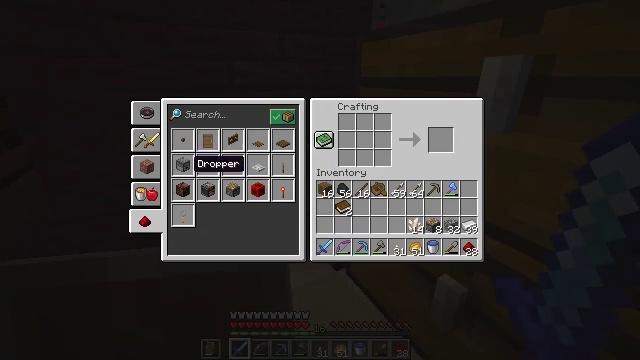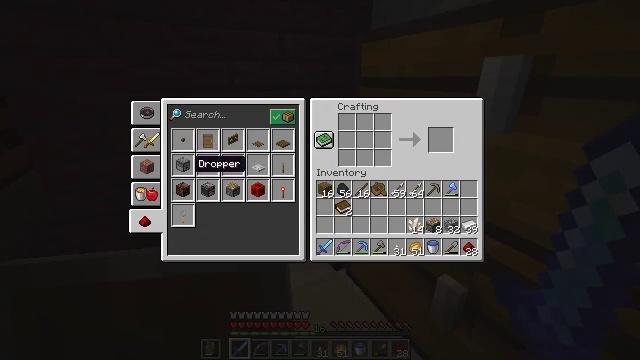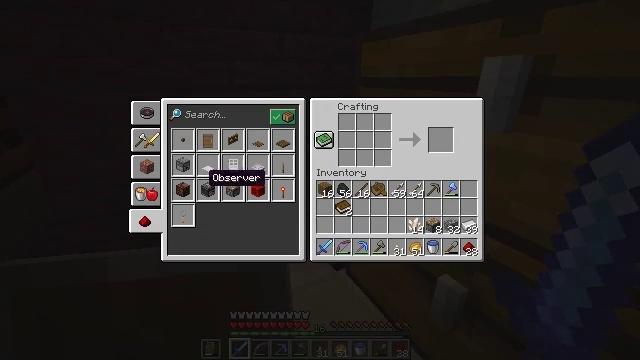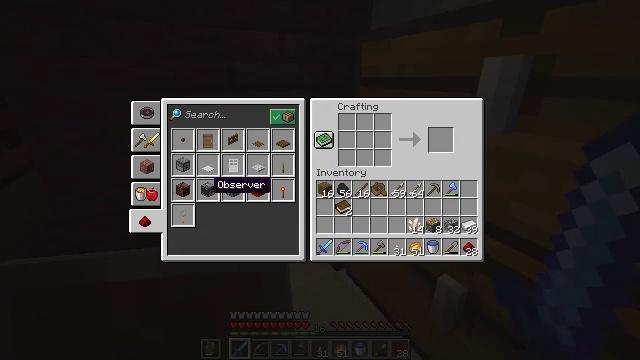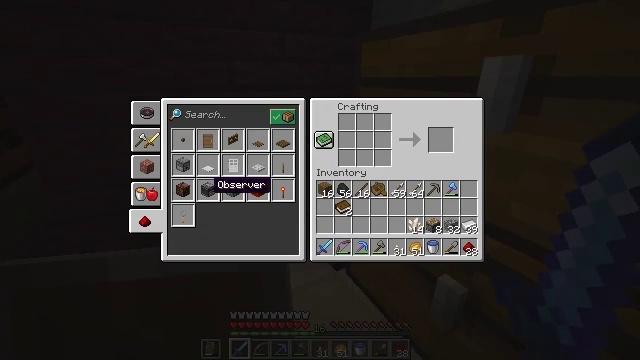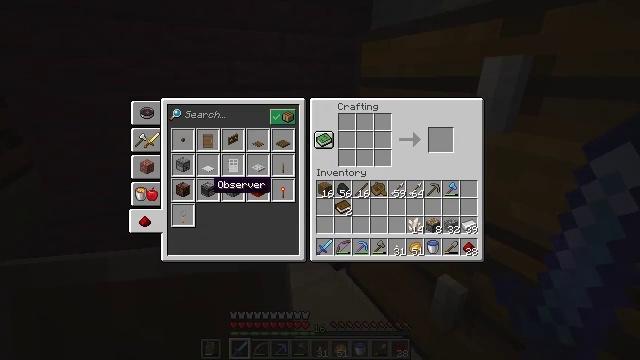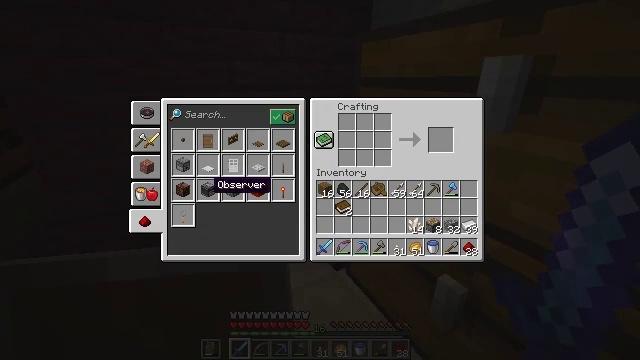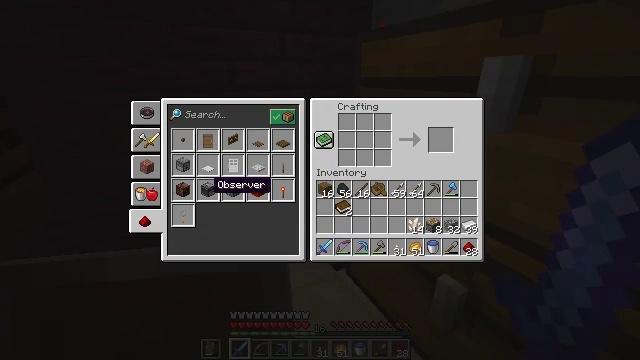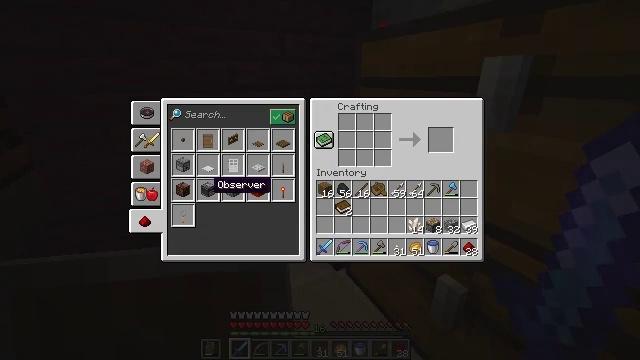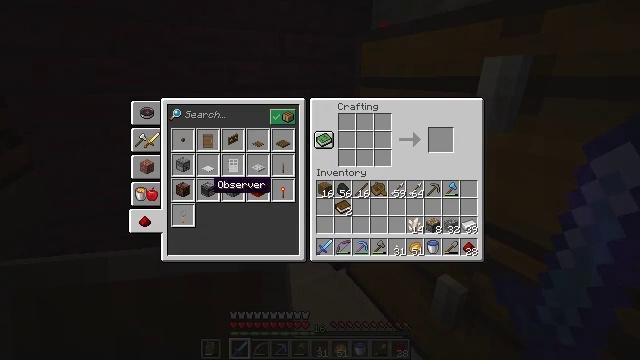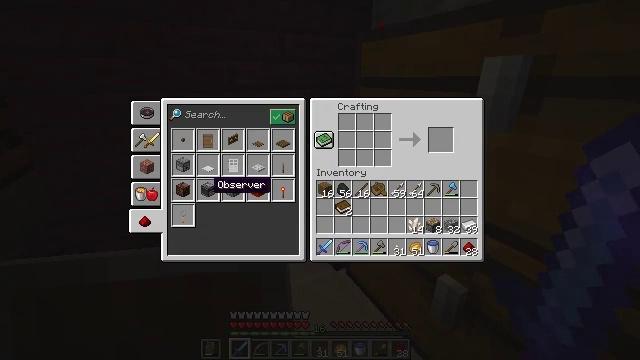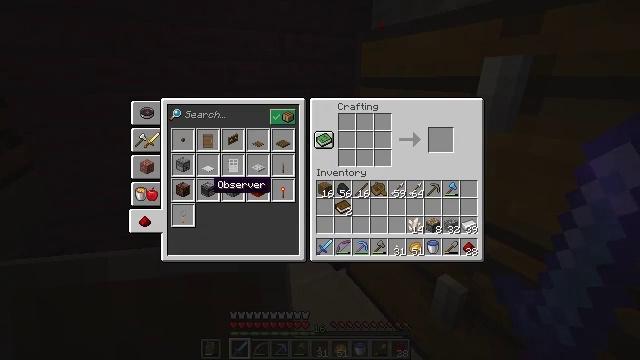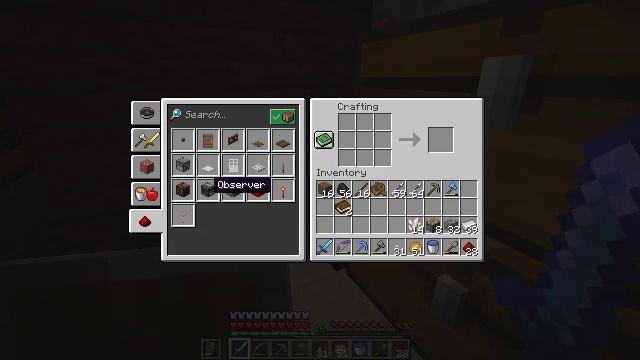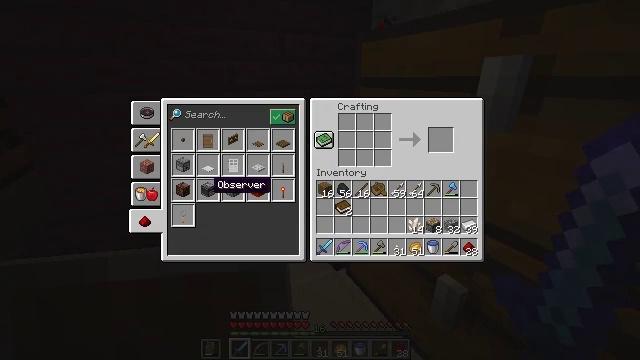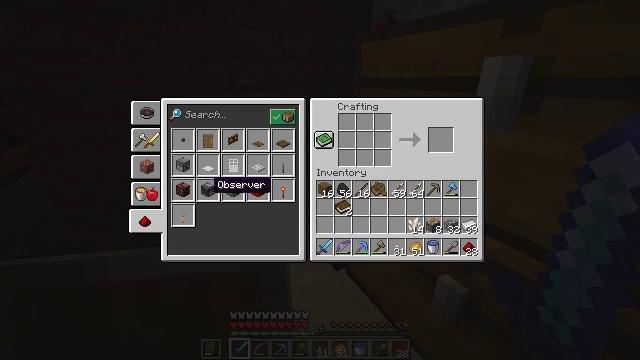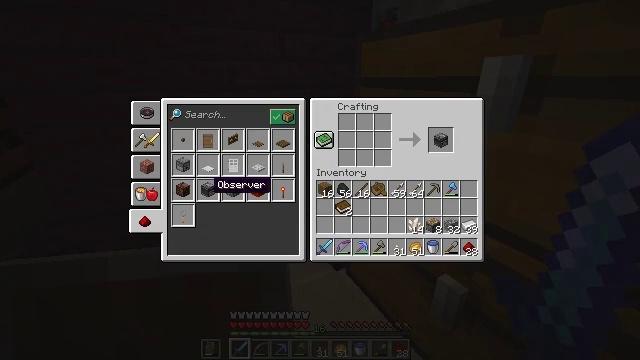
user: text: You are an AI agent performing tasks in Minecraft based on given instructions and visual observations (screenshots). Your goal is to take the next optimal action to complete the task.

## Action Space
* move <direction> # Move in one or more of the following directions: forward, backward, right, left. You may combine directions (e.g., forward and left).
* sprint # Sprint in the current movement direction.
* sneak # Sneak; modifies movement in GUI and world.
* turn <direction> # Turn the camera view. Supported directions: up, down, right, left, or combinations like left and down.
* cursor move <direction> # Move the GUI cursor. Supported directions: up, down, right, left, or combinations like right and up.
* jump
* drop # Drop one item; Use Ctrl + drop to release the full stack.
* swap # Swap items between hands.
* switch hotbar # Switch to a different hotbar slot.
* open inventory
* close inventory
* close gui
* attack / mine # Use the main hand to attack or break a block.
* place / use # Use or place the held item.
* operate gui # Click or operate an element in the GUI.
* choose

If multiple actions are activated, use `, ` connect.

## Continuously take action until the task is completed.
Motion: motion action
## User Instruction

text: Form an observer with the crafting table.
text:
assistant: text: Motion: no_op
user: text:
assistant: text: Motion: cursor move right and down
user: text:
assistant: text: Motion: cursor move down
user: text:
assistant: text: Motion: no_op
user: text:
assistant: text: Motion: no_op
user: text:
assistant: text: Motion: no_op
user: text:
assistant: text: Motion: no_op
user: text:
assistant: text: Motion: no_op
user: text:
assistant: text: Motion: no_op
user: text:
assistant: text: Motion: operate gui
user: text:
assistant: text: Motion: operate gui
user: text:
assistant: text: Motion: no_op
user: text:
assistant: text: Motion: no_op
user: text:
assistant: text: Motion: no_op
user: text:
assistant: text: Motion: no_op
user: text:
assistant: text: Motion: no_op
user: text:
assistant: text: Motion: no_op
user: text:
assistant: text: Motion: no_op
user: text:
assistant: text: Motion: no_op
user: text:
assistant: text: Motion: no_op
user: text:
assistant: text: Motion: no_op
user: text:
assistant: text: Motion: no_op
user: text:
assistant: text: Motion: no_op
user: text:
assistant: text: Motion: no_op
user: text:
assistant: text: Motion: no_op
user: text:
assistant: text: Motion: no_op
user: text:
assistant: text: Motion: no_op
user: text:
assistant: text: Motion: no_op
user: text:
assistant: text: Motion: no_op
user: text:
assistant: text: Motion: no_op